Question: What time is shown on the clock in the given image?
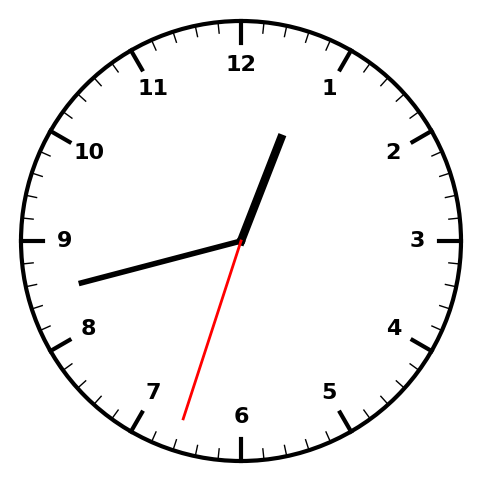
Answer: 12:42:33